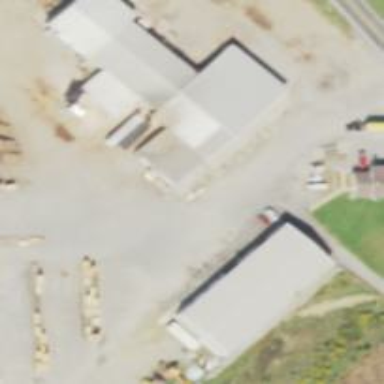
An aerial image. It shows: Building used as sawmill.